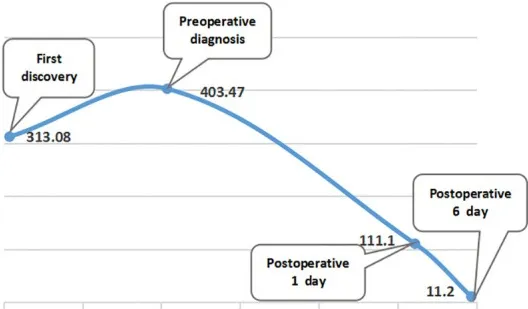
Trends in the patient's HCG-beta levels before and after surgery.
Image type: chart (chart)